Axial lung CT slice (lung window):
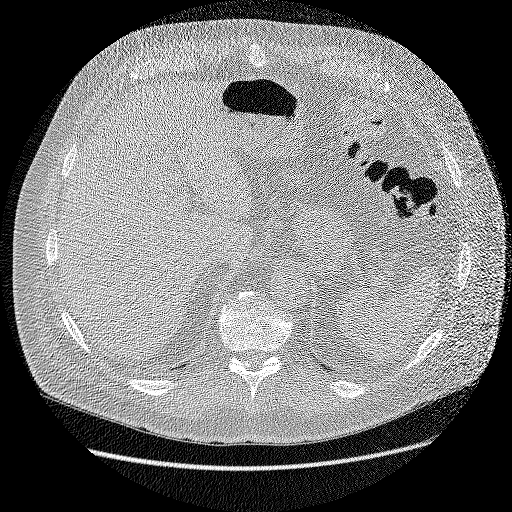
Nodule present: no